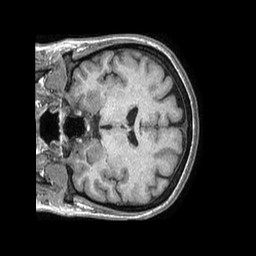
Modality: T1w
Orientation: coronal
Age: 29
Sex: female
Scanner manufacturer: philips
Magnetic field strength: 1.5 T
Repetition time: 0.0075 s
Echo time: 0.003414 s